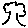
Label: tree